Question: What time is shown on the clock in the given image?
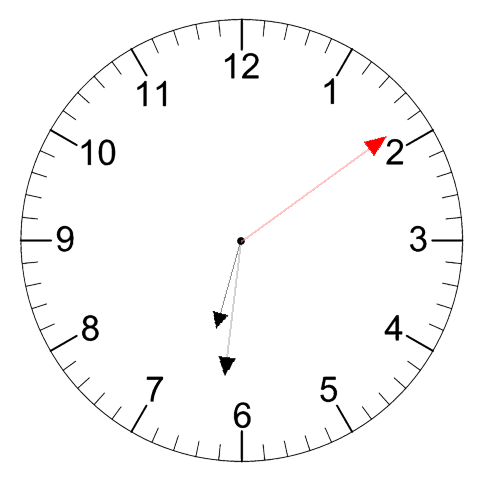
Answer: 06:31:09